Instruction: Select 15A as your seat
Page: seats
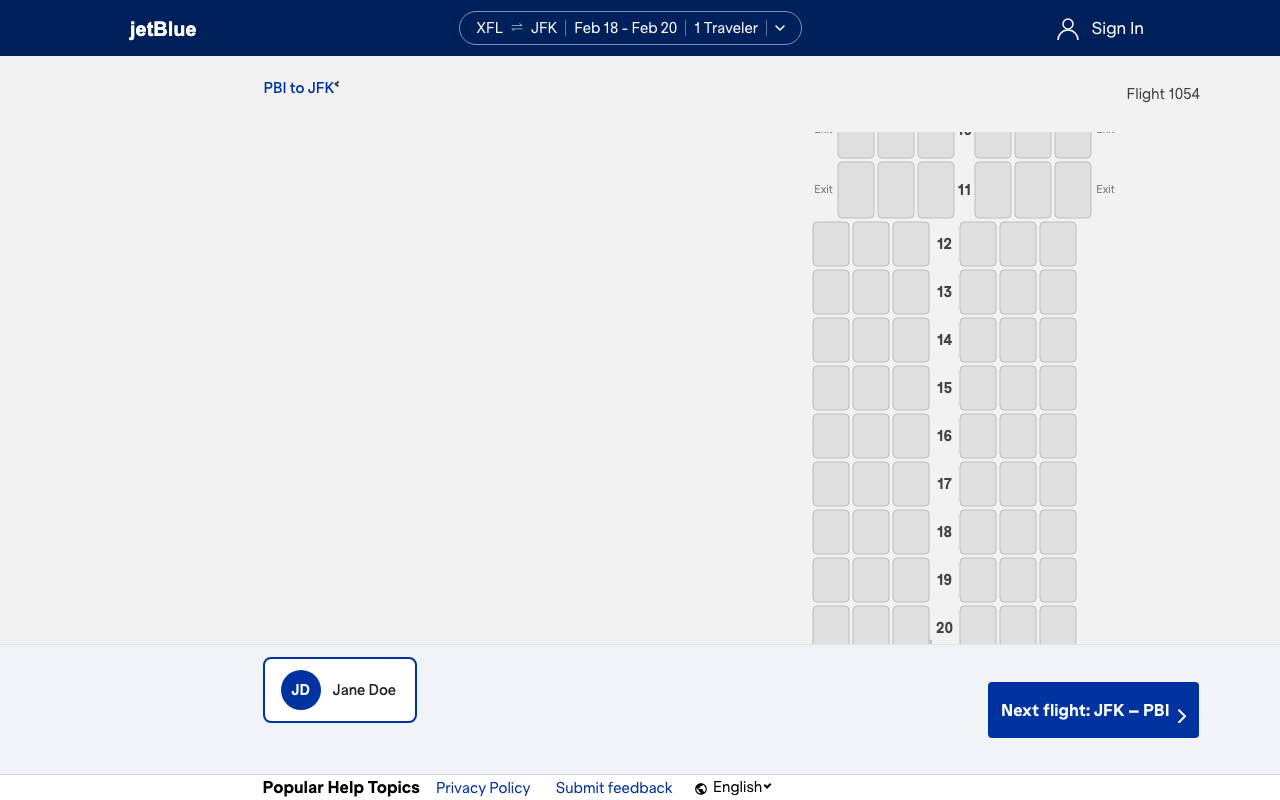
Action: click